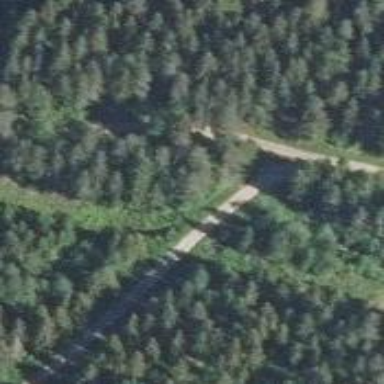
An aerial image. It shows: Unclassified road.